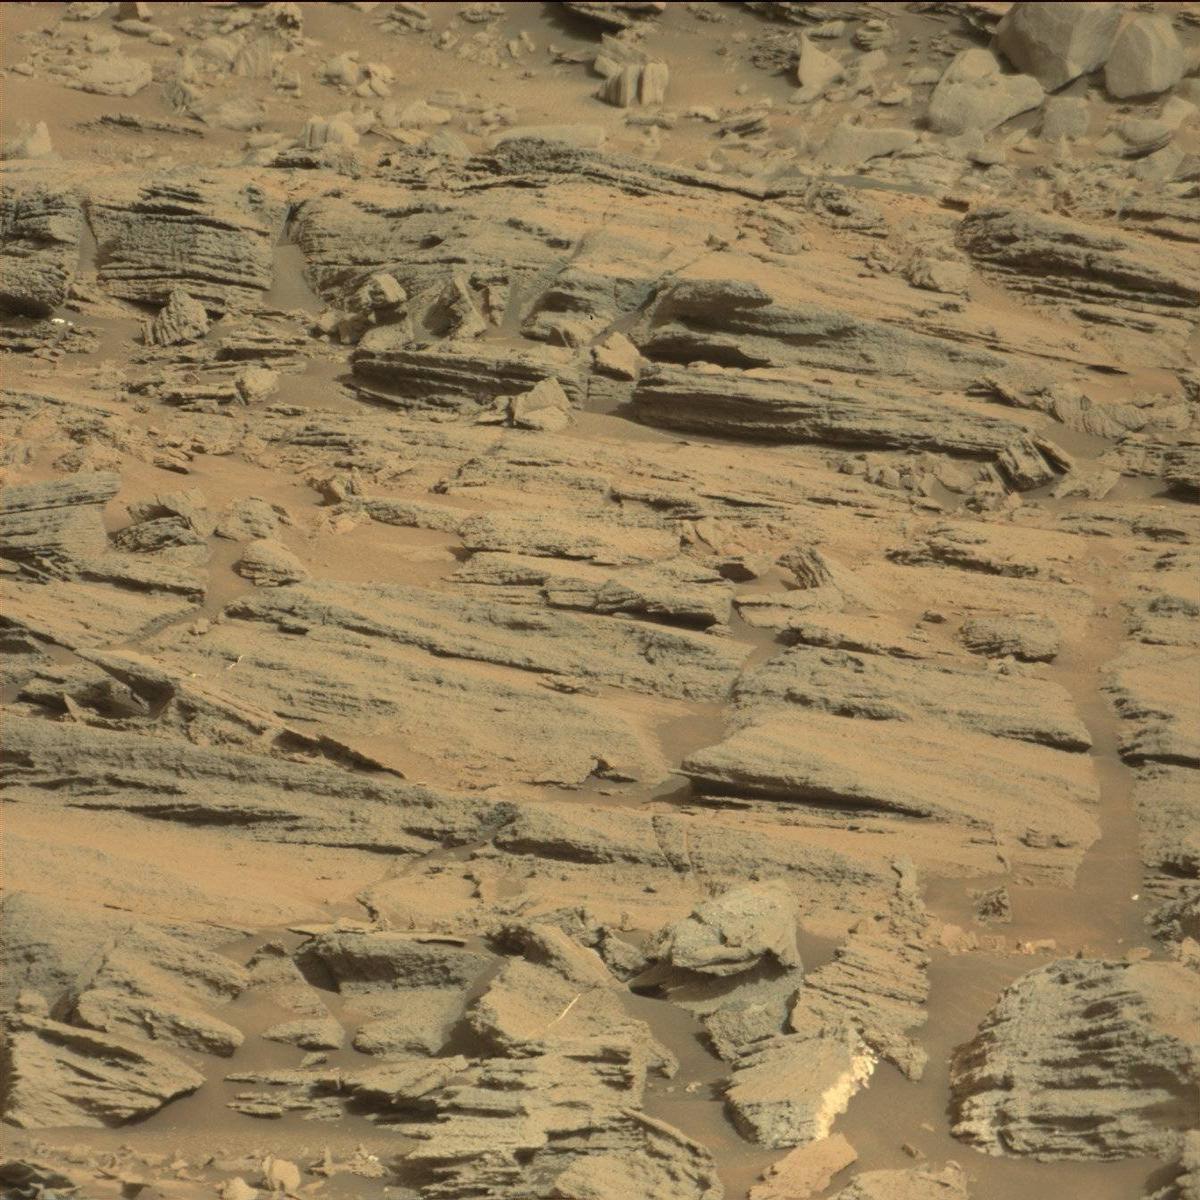
Terrain classes present: Bedrock, Sand / Soil